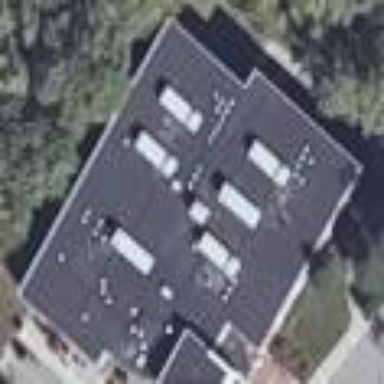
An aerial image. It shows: Commercial building.